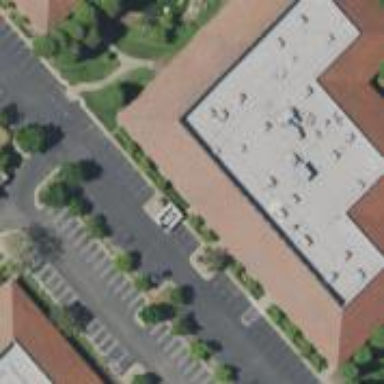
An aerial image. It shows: Office building.